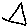
Label: triangle